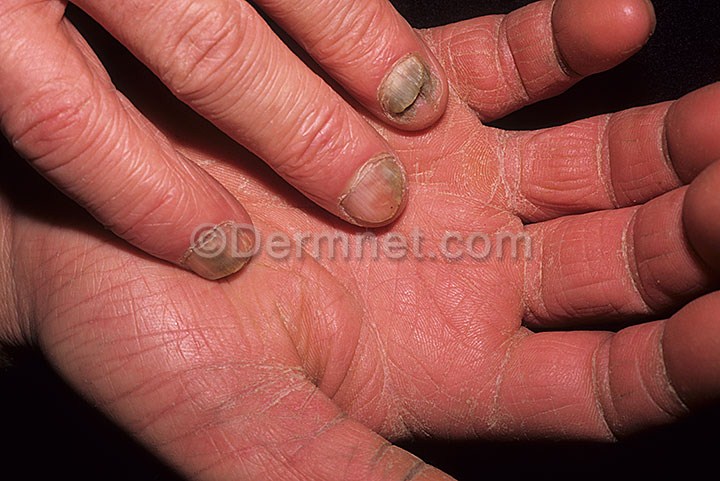
Disease: Tinea Ringworm Candidiasis and other Fungal Infections